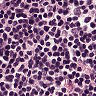
Metastatic tissue present: no